Question: I am trying to dump url on the terminal that needs to be clickable, and the url comes with a query parameter. For example --
'''
google='https://www.google.com/search?q='
orgname='foo bar'
gsearch=$google'$orgname'
echo "details: $orgname ($gsearch)"
'''
But the problem is that the clickable link totally omits everything after the 'q=', i.e. does not include the string ''foo bar'', please see the image below --

How do I make a clickable link that includes the query (i.e. the whole url in the braces above)?
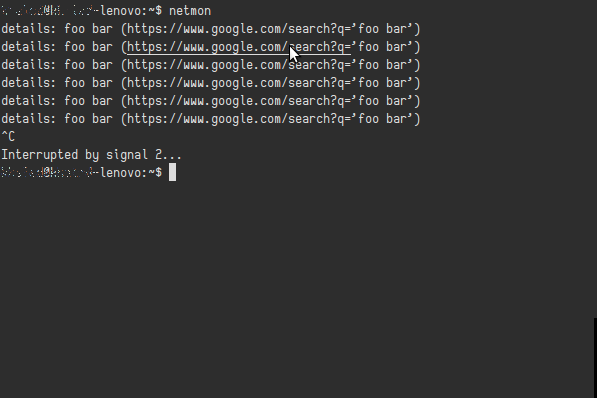
Answer: Single quotes are not valid in URLs. Use the URL encoding '%27' instead:
'''
google='https://www.google.com/search?q='
orgname='foo'
gsearch=$google%27$orgname%27
echo "details: $orgname ($gsearch)"
'''
Note that it's the terminal and not your script that decides what's considered part of a URL for the purpose of selecting or clicking. The above results in
'''
https://www.google.com/search?q=%27foo%27
'''
which is more clickable in most terminals. The script can't specify what's the extent of the URL except through expressing it in such a standard way that each individual terminal emulator has a decent chance of recognizing it.
PS: I don't think Google cares about surrounding single quotes.